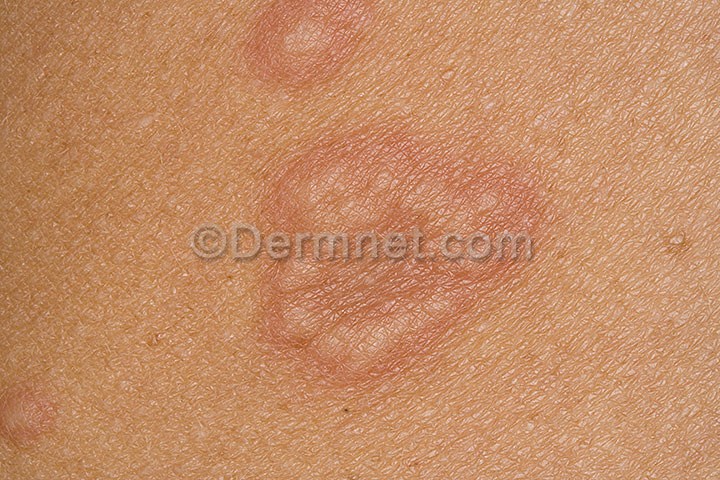
Disease: Vasculitis Photos